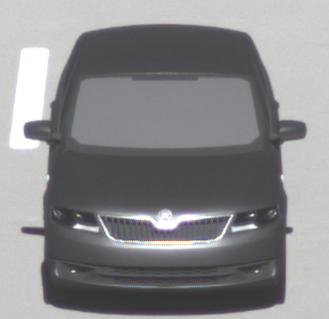
Make: Skoda
Model: Rapid
Detailed model: Rapid 1.2 Active Limousine
Model produced from: 2012/10
Model produced until: 2015/04
Doors: 5
Color: gray
Road condition: dry road
Daytime: morning or afternoon
Contrast: high contrast